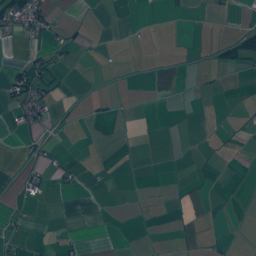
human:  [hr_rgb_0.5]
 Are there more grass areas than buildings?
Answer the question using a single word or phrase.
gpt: no

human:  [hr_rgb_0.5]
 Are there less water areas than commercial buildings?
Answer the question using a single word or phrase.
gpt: no

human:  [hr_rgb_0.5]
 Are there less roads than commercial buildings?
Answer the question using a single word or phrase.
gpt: no

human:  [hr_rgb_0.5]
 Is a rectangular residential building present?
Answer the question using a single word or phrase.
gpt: yes

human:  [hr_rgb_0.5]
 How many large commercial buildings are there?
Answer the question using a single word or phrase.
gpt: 0

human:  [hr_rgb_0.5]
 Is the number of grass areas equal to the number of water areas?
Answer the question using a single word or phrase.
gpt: no

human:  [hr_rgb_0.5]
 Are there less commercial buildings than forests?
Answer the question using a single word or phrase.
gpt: yes

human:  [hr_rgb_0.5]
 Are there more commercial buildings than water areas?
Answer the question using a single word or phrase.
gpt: no

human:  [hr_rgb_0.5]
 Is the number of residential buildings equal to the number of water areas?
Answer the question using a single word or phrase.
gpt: no

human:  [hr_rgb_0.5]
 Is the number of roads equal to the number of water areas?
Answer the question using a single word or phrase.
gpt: no

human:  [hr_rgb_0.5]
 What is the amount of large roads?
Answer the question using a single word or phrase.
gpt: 0

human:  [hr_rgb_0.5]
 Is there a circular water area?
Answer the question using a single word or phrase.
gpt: yes

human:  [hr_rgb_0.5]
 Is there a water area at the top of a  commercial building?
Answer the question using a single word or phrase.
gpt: yes

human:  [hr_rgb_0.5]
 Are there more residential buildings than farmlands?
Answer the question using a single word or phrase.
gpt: yes

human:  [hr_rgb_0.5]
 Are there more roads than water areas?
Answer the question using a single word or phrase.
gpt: yes

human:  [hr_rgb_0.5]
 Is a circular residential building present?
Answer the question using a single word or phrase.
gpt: no

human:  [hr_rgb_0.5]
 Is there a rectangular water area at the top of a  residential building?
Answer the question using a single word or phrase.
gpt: yes

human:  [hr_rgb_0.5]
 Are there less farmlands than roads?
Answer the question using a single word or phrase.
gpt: yes

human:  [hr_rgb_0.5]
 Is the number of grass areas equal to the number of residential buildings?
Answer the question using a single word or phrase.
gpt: no

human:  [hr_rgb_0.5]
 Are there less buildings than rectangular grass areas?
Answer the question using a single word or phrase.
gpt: no

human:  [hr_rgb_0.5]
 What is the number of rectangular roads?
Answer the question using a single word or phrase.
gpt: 0

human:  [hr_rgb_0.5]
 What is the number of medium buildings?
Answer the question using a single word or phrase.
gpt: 3

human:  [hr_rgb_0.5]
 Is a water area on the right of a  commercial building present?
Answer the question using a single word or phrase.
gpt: yes

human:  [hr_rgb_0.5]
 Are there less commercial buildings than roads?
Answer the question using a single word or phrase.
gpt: yes

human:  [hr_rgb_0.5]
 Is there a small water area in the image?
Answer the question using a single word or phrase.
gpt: yes

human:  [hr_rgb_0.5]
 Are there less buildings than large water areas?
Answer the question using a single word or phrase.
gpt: no

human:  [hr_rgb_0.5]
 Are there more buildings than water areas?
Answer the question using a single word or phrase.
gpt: yes

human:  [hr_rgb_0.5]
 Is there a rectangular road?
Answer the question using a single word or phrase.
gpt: no

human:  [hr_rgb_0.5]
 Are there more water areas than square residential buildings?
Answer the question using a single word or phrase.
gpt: yes

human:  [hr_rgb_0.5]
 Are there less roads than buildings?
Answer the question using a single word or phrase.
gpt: yes

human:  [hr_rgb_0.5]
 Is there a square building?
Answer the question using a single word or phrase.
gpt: no

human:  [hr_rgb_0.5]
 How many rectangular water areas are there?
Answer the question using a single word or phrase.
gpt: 19

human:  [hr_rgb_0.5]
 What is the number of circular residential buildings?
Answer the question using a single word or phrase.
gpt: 0

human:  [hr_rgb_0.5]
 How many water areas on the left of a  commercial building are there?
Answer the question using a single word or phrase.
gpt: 9

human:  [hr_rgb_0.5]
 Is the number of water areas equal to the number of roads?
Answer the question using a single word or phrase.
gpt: no

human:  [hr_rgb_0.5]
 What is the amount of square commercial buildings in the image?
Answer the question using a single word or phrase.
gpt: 0